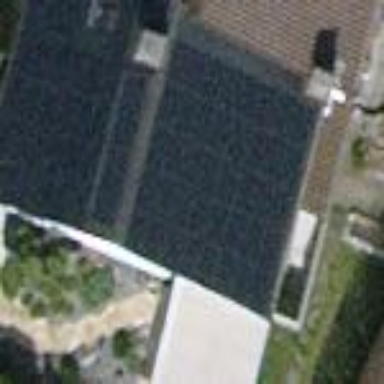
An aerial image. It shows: Residential building with gabled roof made of roof tiles. The roof is oriented across the building.